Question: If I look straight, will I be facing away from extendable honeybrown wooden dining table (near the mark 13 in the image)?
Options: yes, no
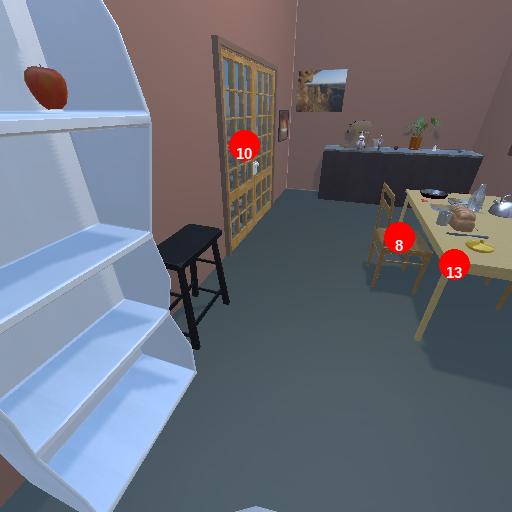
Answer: yes